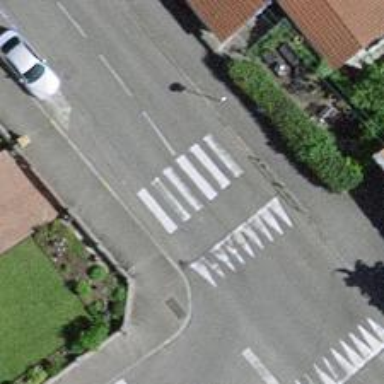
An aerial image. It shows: Zebra crossing for pedestrians.